Field crop: tomato
Growth stage: 1
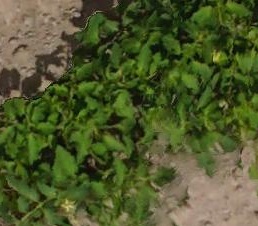
Species: tomato